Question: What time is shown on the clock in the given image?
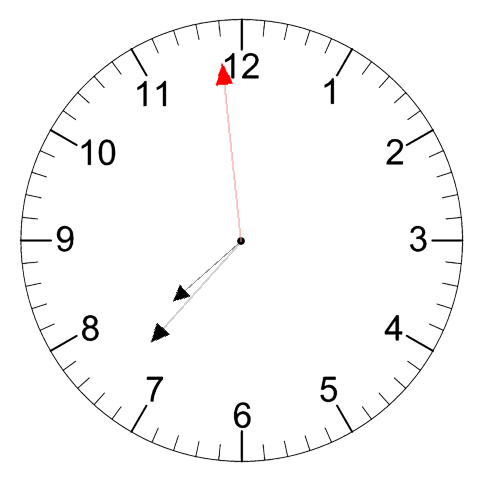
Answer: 07:36:59